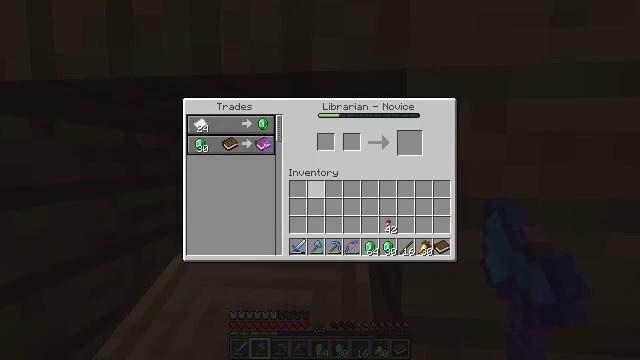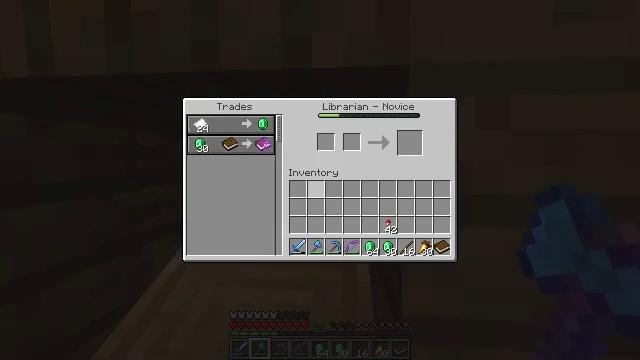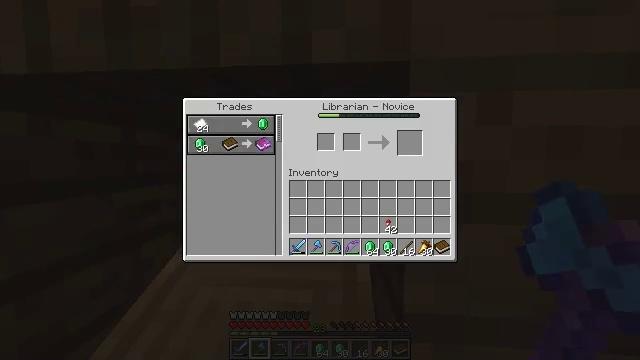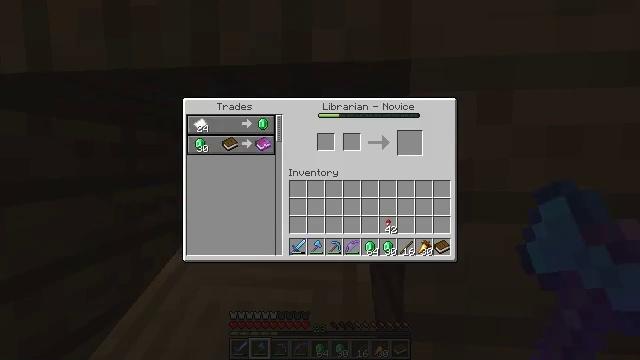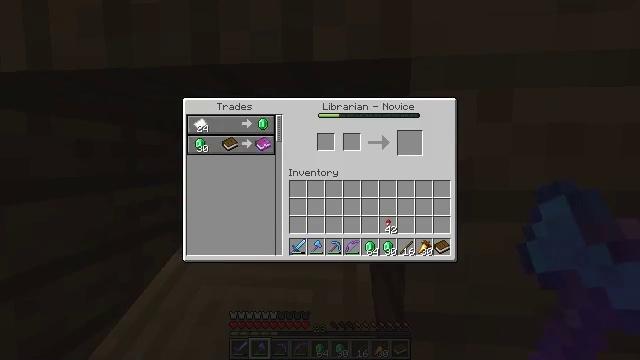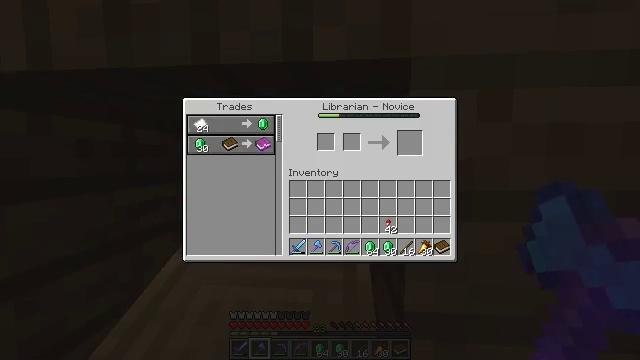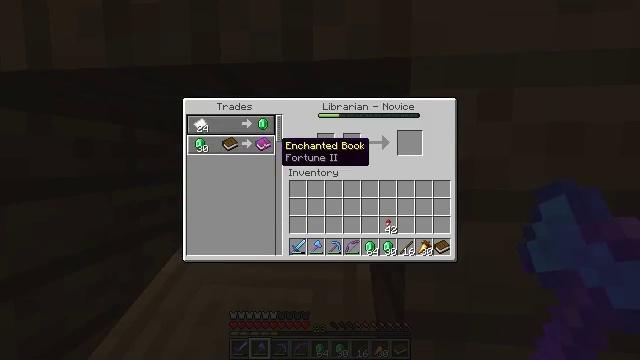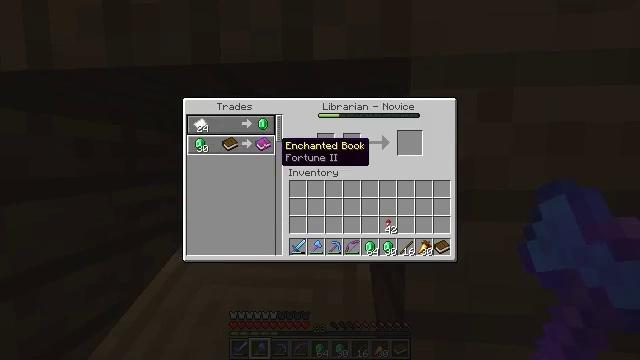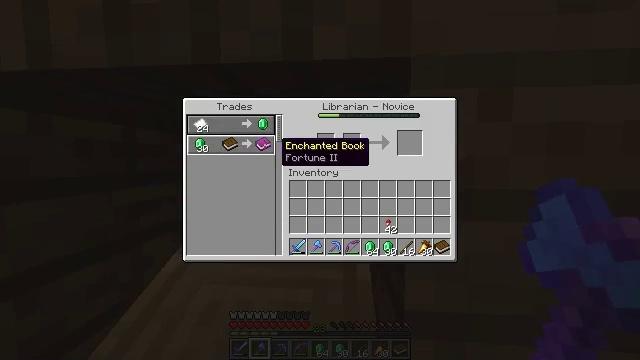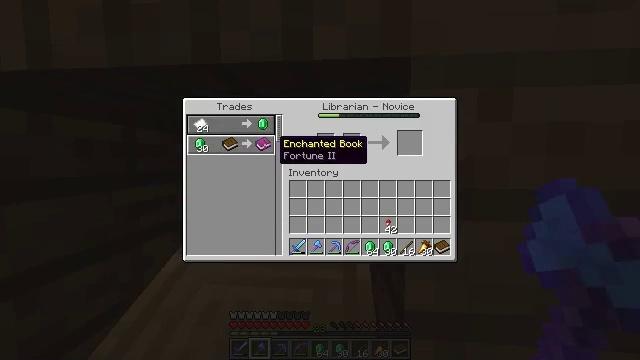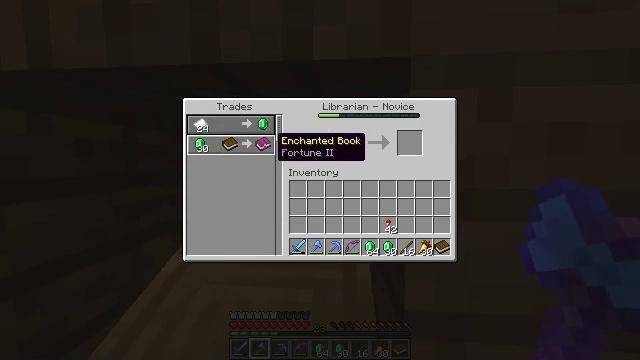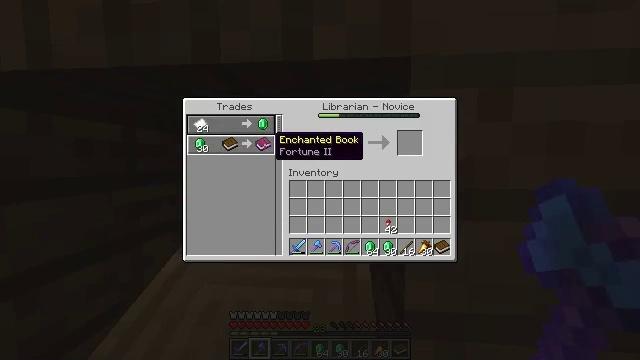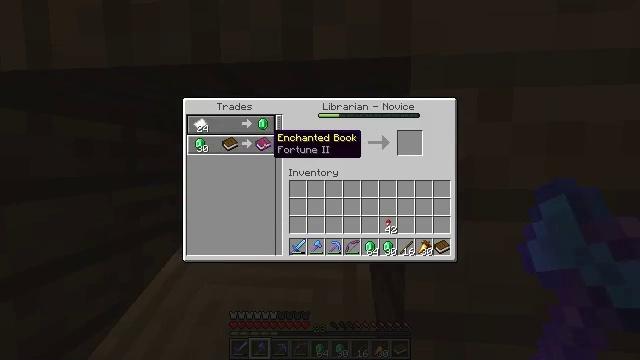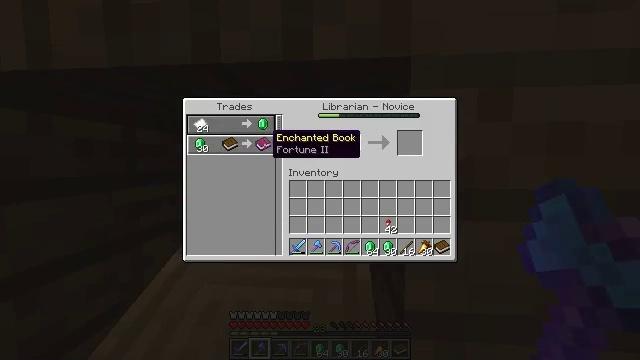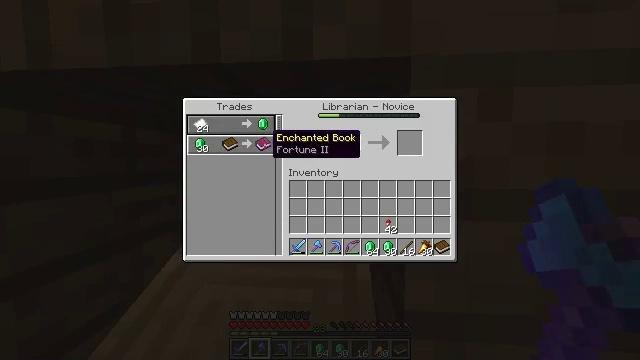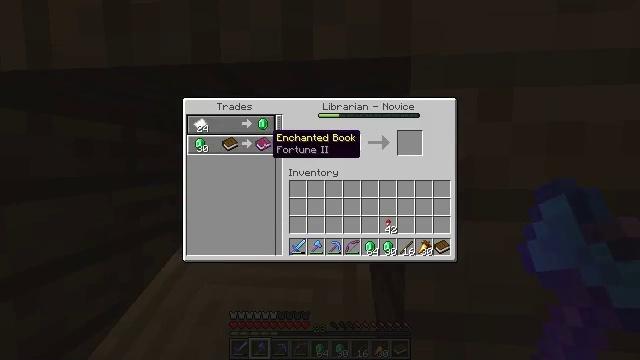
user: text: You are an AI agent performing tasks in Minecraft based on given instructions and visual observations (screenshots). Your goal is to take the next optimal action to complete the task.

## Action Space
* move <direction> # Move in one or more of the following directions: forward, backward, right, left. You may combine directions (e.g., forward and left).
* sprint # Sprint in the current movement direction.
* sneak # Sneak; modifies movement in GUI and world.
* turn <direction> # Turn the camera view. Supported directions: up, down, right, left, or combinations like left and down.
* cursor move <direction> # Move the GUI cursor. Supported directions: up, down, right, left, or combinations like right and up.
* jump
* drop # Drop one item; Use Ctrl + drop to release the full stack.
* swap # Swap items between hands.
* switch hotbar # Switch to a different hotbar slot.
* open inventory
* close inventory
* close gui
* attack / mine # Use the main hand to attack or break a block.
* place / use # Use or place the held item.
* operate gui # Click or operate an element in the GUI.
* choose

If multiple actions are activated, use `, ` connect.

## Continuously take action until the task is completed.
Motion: motion action
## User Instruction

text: Use the crafting table to make a bookshelf.
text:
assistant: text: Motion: no_op
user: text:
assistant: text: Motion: cursor move up
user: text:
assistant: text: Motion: cursor move left
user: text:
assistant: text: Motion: cursor move left
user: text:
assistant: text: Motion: no_op
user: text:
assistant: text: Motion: no_op
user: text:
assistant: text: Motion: no_op
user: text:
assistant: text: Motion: no_op
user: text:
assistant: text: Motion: no_op
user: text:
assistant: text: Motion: no_op
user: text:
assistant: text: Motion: no_op
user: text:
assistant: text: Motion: no_op
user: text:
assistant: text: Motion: no_op
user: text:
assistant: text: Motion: no_op
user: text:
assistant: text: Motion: no_op
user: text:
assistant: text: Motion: no_op
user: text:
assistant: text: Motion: no_op
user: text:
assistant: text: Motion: cursor move right
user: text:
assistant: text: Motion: cursor move right and down, close inventory
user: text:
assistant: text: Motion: turn right and down, close inventory
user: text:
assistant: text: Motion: turn right and down, close inventory
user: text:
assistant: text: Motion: move forward, turn right
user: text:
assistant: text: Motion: move forward
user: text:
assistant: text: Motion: move forward
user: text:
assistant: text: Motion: move forward
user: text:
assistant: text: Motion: move forward
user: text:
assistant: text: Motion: move forward
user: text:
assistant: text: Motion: move forward and move right
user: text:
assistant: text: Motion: move forward and move right, turn left
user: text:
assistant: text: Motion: move forward and move right, turn left and up